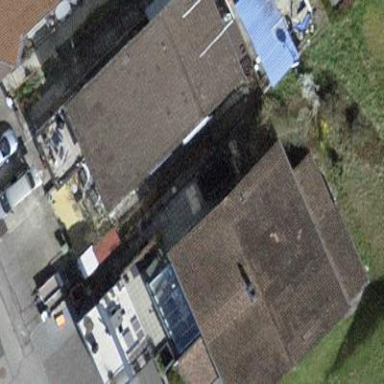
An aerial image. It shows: Building with tile roof.